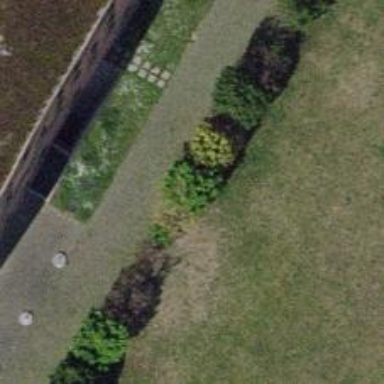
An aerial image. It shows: Urban tree with needleleaved evergreen leaves.